Question: I submitted my new version of my application but it be refused and the resolution said
'''
10.3: Apps that do not use system provided items, such as buttons and icons, correctly and as described in the Apple iPhone Human Interface Guidelines and the Apple iPad Human Interface Guidelines may be rejected
We found your app uses system-provided items in a non-standard manner, which is not in compliance with the App Store Review Guidelines.
Please refer to the attached screenshot for more information.
As recommended by the iOS Human Interface Guidelines, Pickers should only be presented within a popover element and should not take up the entire width of the screen.
Learn more about system-provided items in the iOS Human Interface Guidelines, sections: "System-Provided Buttons and Icons" and "iOS UI Element Usage Guidelines."
'''

the problem is that this part didn't be modified in this version and be accepted several time before
does the standard change or what, if yes how to correct that
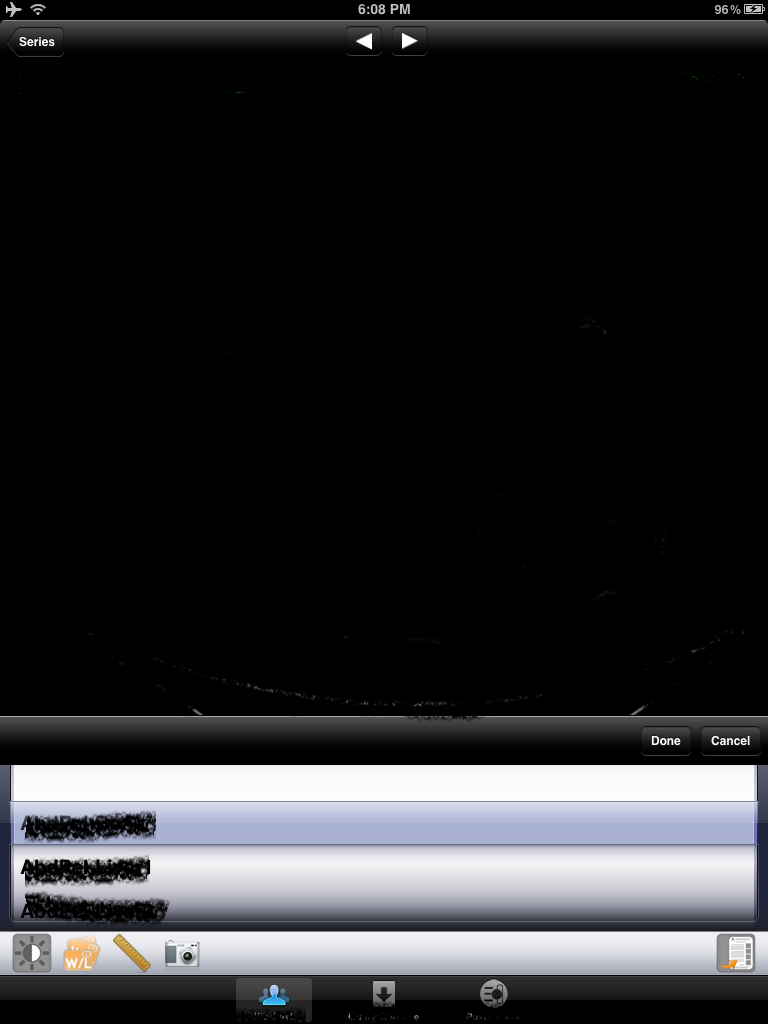
Answer: It's telling you that you should be using the picker view in a popover and not take up the width of the screen.
Just because your app did this previously in earlier versions and was accepted, doesn't mean that they can't reject it in later versions. Particularly as it is explicitly stated in the guidelines that a pop over should be used in these cases.